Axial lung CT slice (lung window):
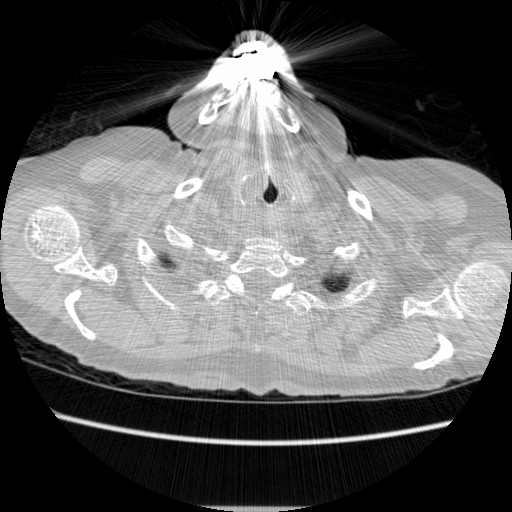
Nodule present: no